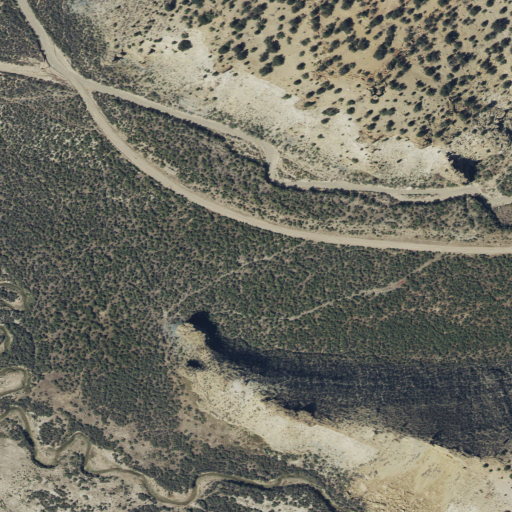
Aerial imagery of valley in Utah named Lower Wagon Canyon containing shrub and evergreen forest